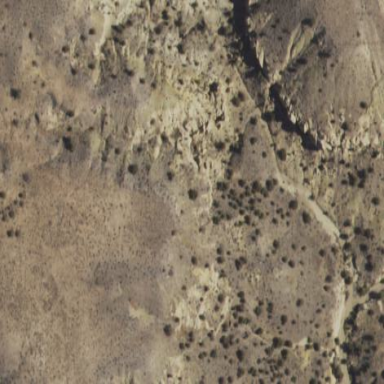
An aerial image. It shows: Landscape dominated by bare rock.